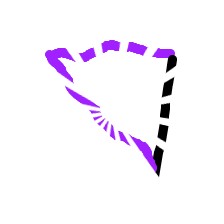
Shape: triangle